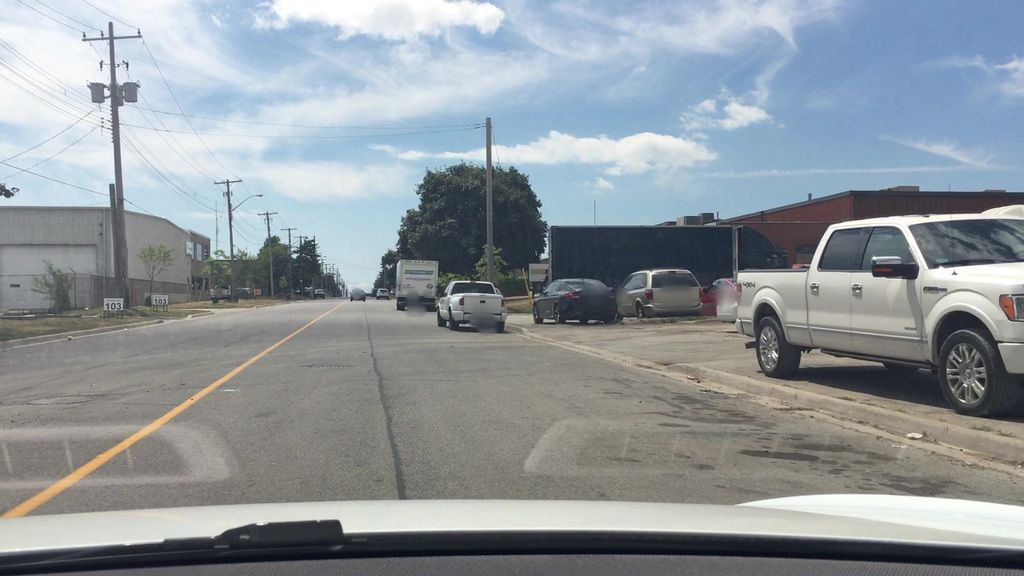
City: toronto